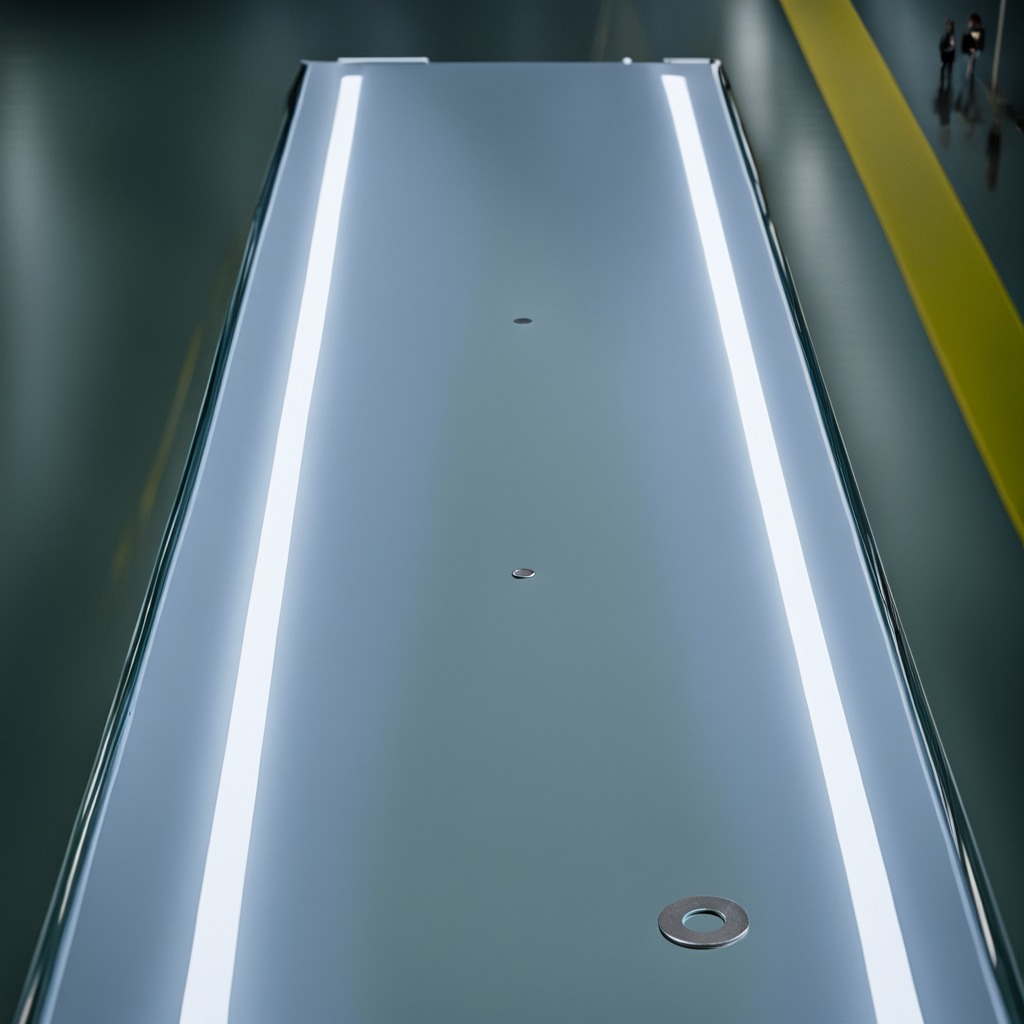
A flat metal washer is lying on the high-gloss table.